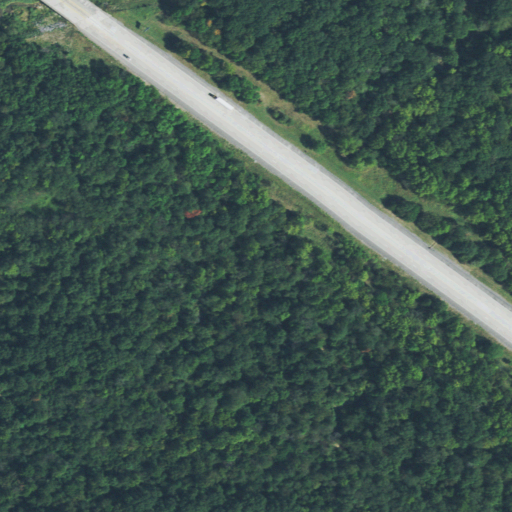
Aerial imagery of valley in Oklahoma named Happy Hollow containing deciduous forest, woody wetlands, medium intensity development, low intensity development, and open development